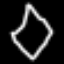
Label: diamond